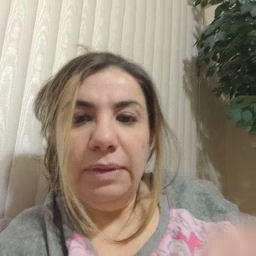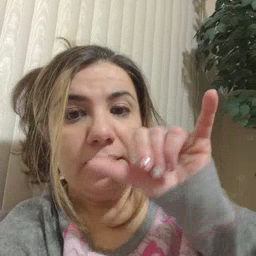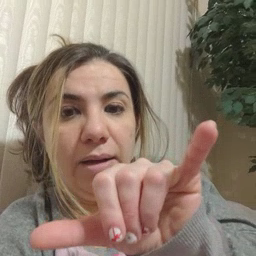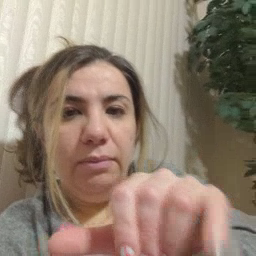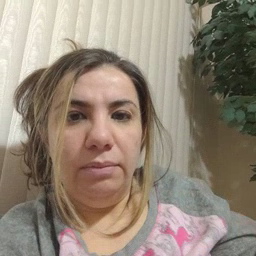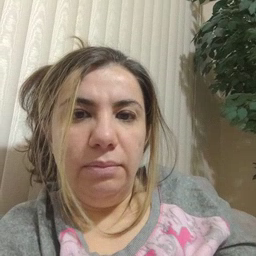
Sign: stay